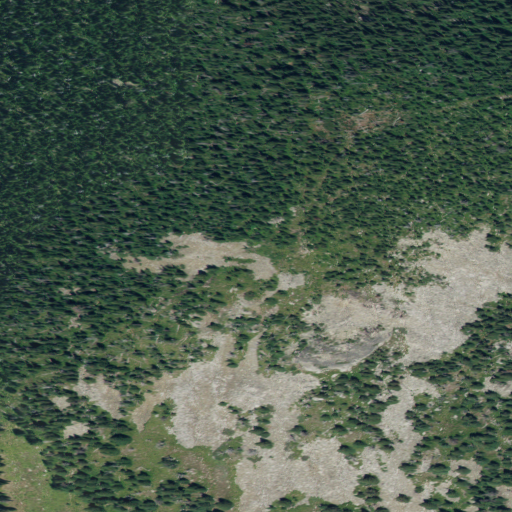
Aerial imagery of mountain in Idaho named Atlasta Mountain containing evergreen forest, shrub, and grassland